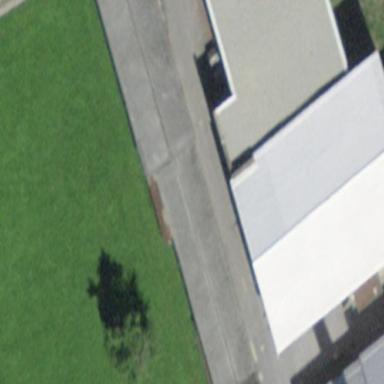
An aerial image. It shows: Industrial building.